Question: I'm using a resource controller to handle accounts in my website.
This is my route :
'''
Route::group(['before' => 'auth'], function() {
Route::resource('/account', 'AccountController');
});
'''
And this is my controller :
'''
class AccountController extends \BaseController {
public function index() {
return Redirect::action('AccountController@show', Sentry::getUser()->id);
}
public function show($id) {
return $id;
}
public function edit($id) {
}
public function update($id) {
}
public function destroy($id) {
}
}
'''
I created the controller with the command line using : 'php artisan controller:make AccountController --except=store,create'
Although, for some reason, I get a NotFoundHttpException when navigating to the URL.

But I have no idea why. What could be causing this?
# EDIT:
# Filters :
'''
Route::filter('auth', function()
{
if ( ! Sentry::check() ) return Redirect::action('HomeController@getLogin');
});
'''
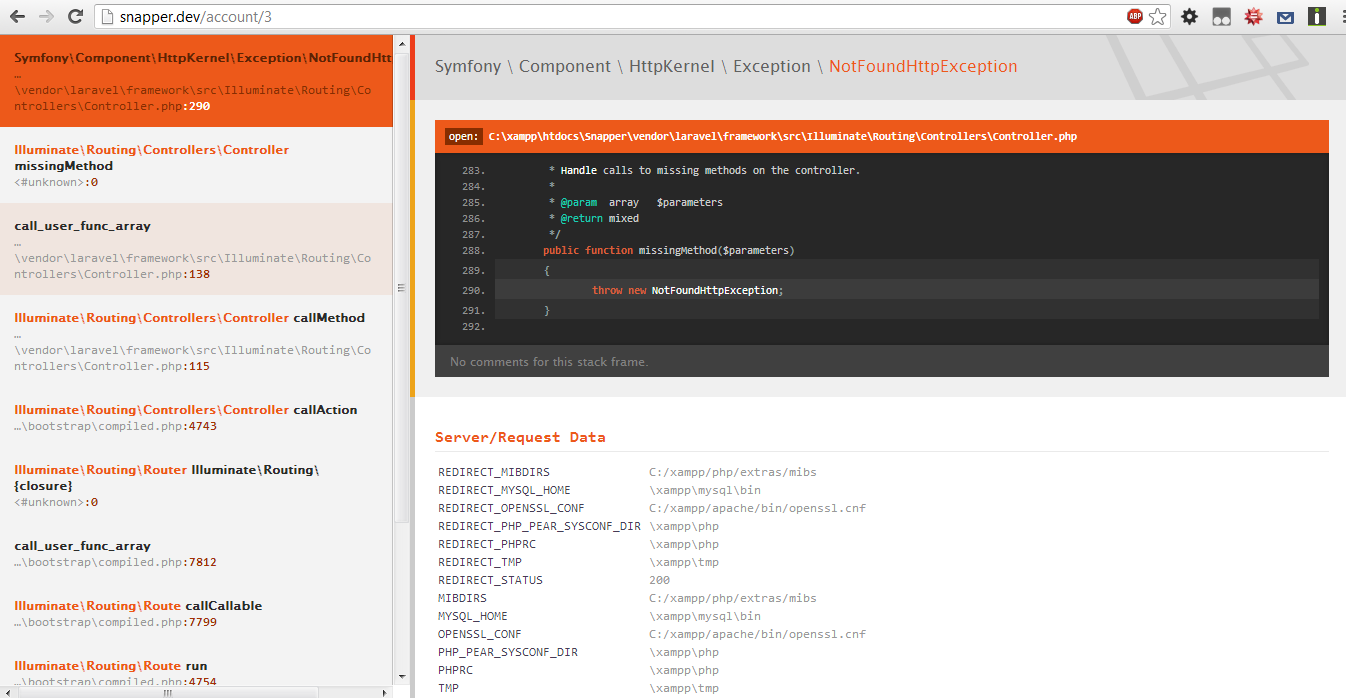
Answer: I fixed it, I don't know what the problem was but I moved the route group to the first line in my routes.php file and it works like a charm.